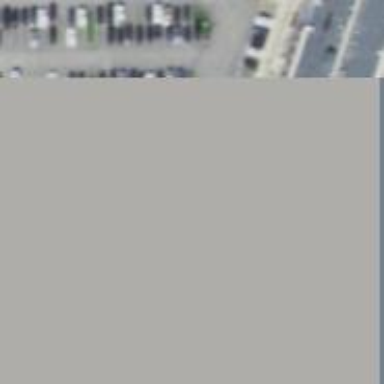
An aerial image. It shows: Parking space is available.